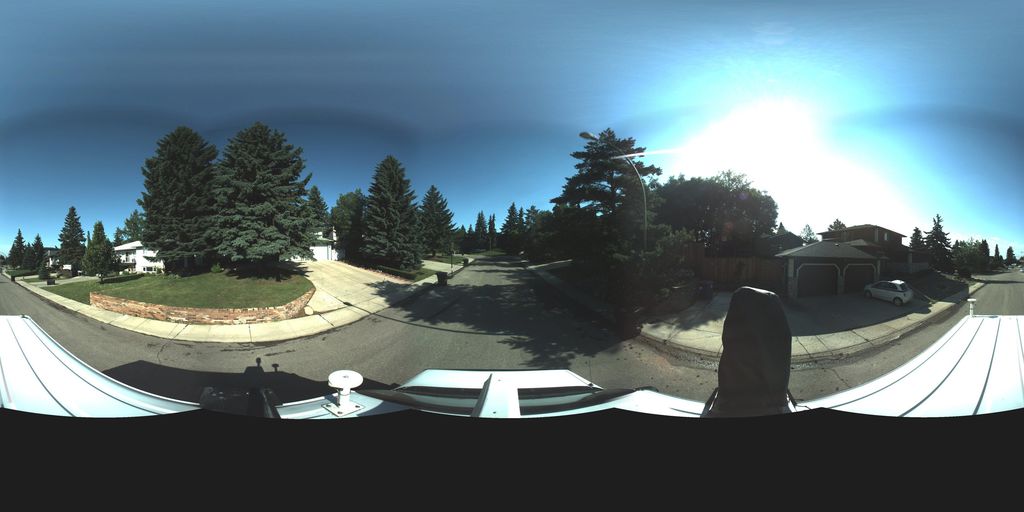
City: saskatoon